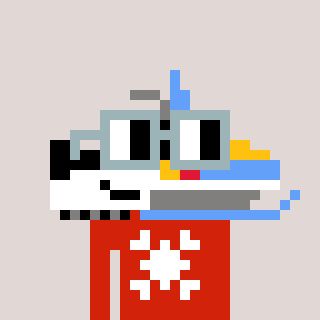
a pixel art character with square dark gray glasses, a snowmobile-shaped head and a red-colored body on a warm background